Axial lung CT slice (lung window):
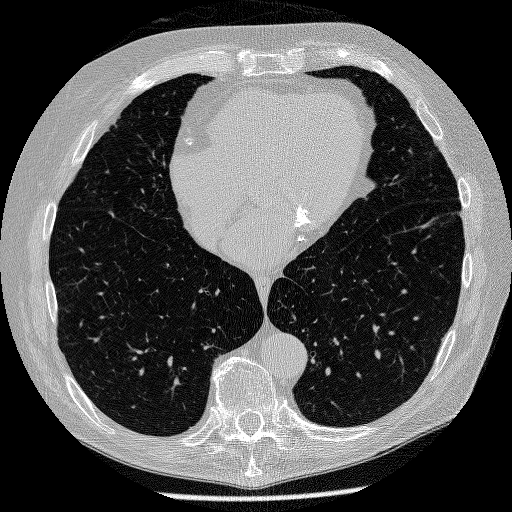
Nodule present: no